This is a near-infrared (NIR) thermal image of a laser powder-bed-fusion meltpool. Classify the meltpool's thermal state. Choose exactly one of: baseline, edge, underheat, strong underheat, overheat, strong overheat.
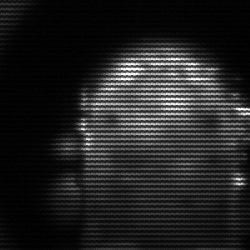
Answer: baseline